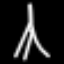
Label: The Eiffel Tower